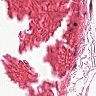
Metastatic tissue present: no